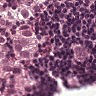
Metastatic tissue present: yes